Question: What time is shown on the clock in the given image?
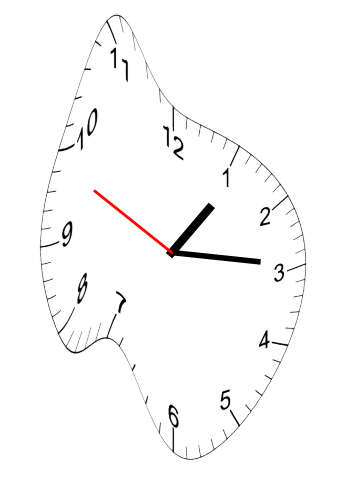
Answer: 01:14:49